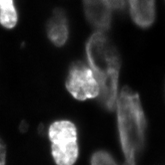
Tissue sample: ovarian
Magnification: 5.0x
Cell type: Myeloid cells
Senescence state: normal